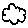
Label: cloud